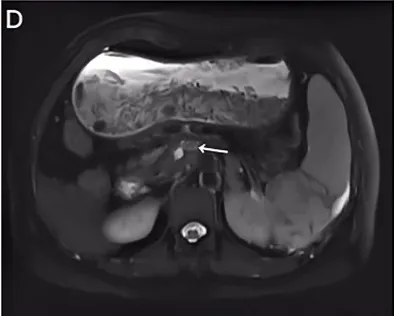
(D) T2-weighted magnetic resonance imaging (MRI) showed the mass measured 16mm after 2 cycles of intra-arterial chemotherapy.
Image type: radiology (mri)